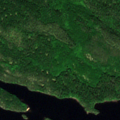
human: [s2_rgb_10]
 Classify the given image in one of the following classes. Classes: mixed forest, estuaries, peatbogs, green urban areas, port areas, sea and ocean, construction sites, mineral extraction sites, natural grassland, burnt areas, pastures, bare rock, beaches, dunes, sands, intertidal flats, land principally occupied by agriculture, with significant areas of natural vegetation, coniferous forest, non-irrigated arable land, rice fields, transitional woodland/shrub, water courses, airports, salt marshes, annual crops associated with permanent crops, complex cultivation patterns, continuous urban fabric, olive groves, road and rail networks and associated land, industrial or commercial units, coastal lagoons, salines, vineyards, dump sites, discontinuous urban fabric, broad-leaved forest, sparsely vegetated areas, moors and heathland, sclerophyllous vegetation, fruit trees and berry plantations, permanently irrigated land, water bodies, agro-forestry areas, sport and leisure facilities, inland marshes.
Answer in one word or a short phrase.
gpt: coniferous forest, mixed forest, water bodies